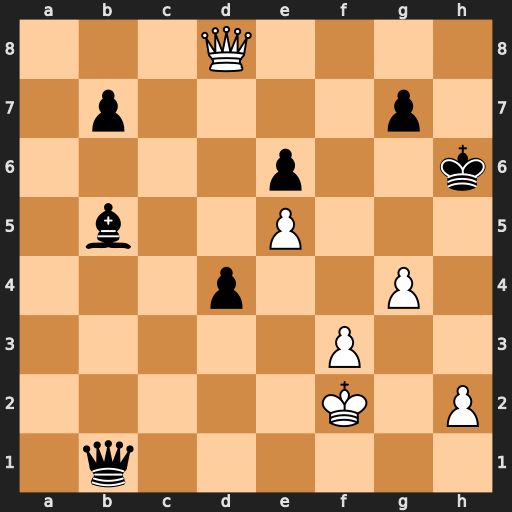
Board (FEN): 3Q4/1p4p1/4p2k/1b2P3/3p2P1/5P2/5K1P/1q6
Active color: w
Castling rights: -
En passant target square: -
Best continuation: Qh4+ Kg6 Qh5#